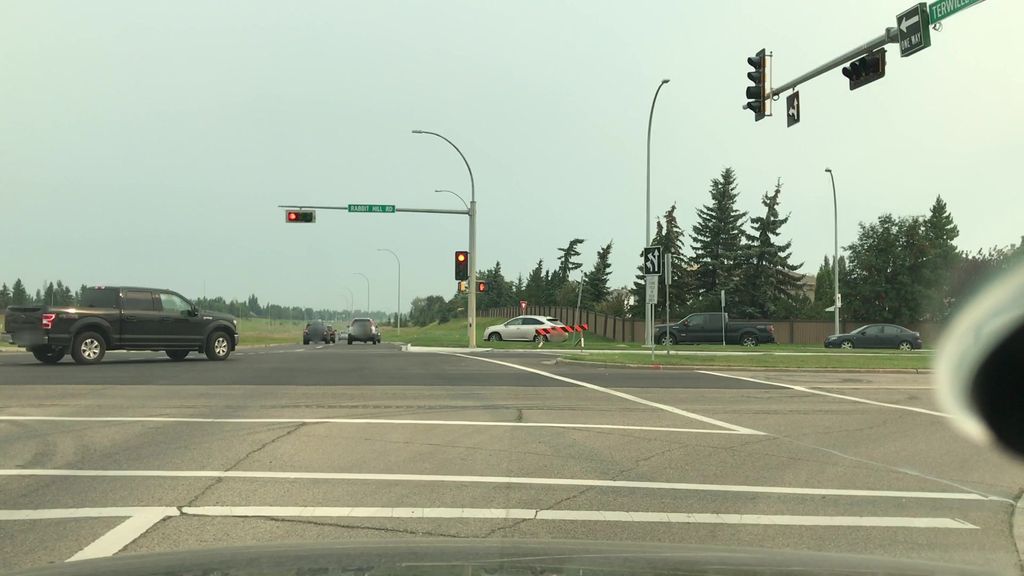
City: edmonton